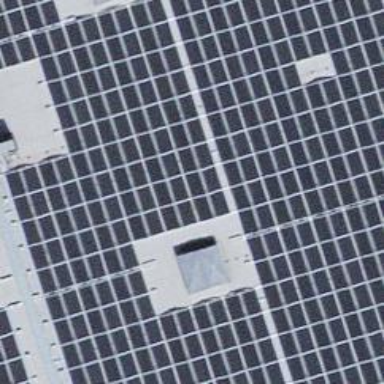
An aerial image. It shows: Solar power generator.